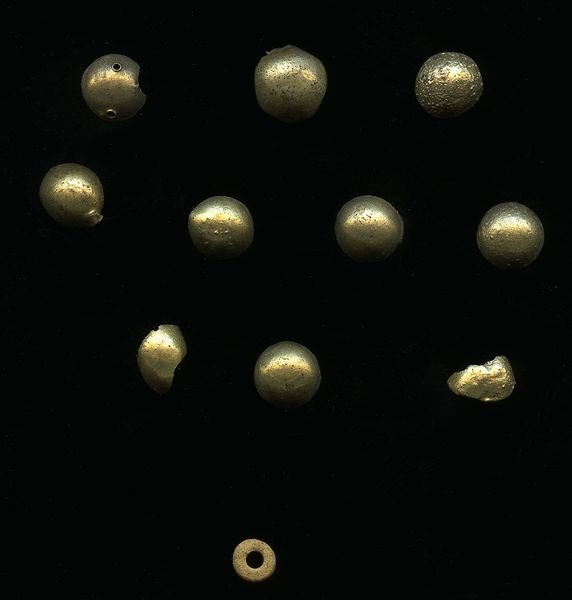
Titel: Zehn halbkugelförmige Aufnäher und ein Ring
Standort: Hamburg
Institution: Museum für Kunst und Gewerbe Hamburg
Schlagwörter: schmuck, kleidung, tod, gold, beerdigung, bestattung, trauerfeier, beisetzung, frauenkleidung, damenbekleidung, totenfeier, hessische systematik, körper, begräbnis, frühe kaiserzeit, prinzipat, gewandschmuck, römisch